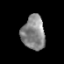
Tissue: prostate
Cell type: Epithelial cells
Senescence score: 0.2601
Nuclear area (px): 771
Mean DAPI intensity: 135.829